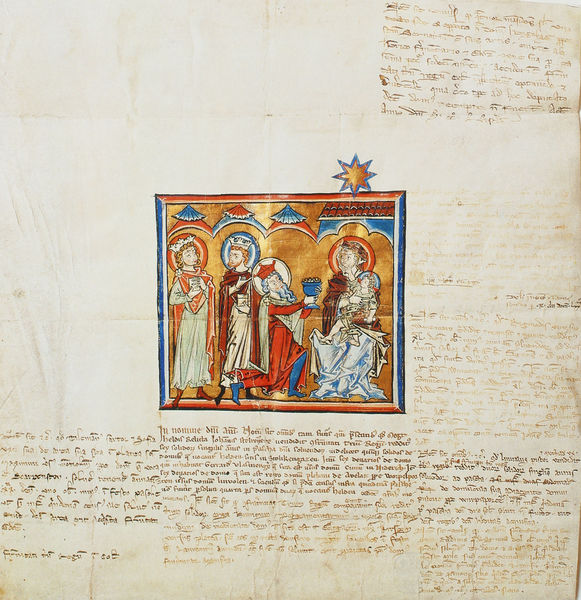
Titel: Häuser- und Rentenverzeichnis der Kölner Dreikönigsbruderschaft
Institution: Hannover, Kestner-Museum
Schlagwörter: blau, feder, mann, weiß, gelb, grün, sitzen, männer, dach, rot, malerei, stehen, bild, gold, drei, kind, krone, schrift, papier, klein, spalten, baby, rand, könig, thron, knie, bögen, tusche, buch, stern, seite, text, knien, geschenk, buchseite, pergament, heiligenschein, christus, jesus, weihrauch, könige, heilige, zeilen, kommentar, verschieden, maria, madonna, anbetung, gabe, goldgrund, handschrift, josef, geburt, weihnachten, kronen, latein, notizen, jesuskind, anmerkung, heiligenscheine, geschenke, buchmalerei, gaben, randbemerkung, manuskript, hl. drei könige, heilige drei könige, illumination, sei, myhre, hl. 3 könige, heilige 3 könige, 3 könige, hl. könige